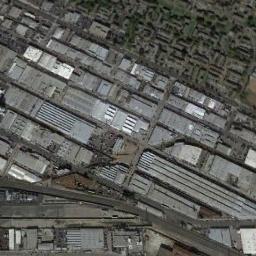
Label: industrial_area